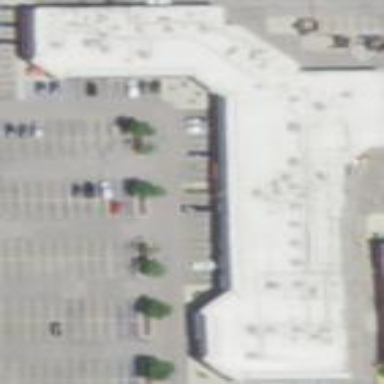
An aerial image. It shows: Commercial building.